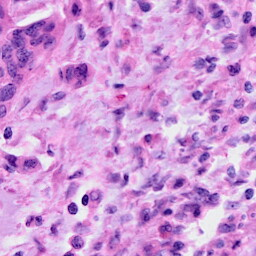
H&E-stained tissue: Cervix